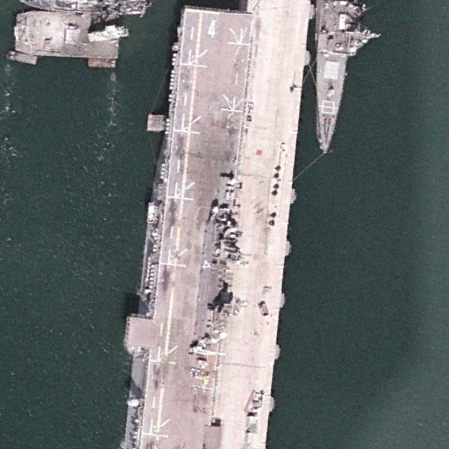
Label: assault